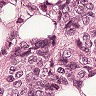
Metastatic tissue present: yes